Question: i want to get a datetime value from excel sheet and take the highest and the lowest date
i read the excel sheet and put it in datatable :
i tried this code :
'''
protected void CheckTheFP(DataTable data)
{
if (data.Rows.Count != 0)
{
DateTime ds = new DateTime();
err.Text = DateTime.TryParseExact(data.Rows[0][2].ToString(), "MM/dd/yy hh:mm tt",
CultureInfo.InvariantCulture,
System.Globalization.DateTimeStyles.None,
out ds) + "" ;
}
}
'''
but i always get false ... don't know why ?
and is there a way to sort this datatable or take the highest and lowest date

this the excel sheet i read from
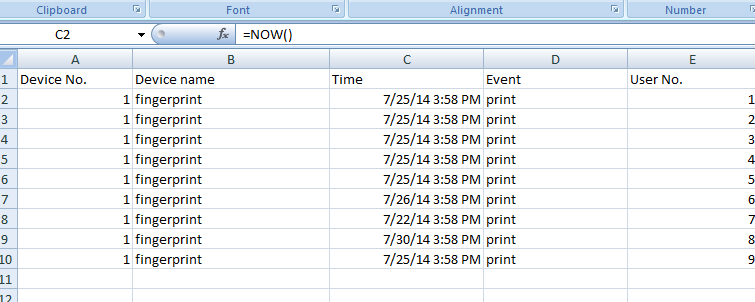
Answer: This format string should work: '"M/dd/yy h:mm tt"'. I've used single M because the month has one digit, the same applies to the hours. I've used 'CultureInfo.InvariantCulture' to prevent that all '/' will be replaced with your actual date-separator (in case that it's different).
You can use LINQ:
'''
var allDateTimes = data.AsEnumerable()
.Select(row => DateTime.ParseExact(row.Field<string>("Time"), "M/dd/yy h:mm tt", CultureInfo.InvariantCulture));
DateTime min = allDateTimes.Min();
DateTime max = allDateTimes.Max();
'''
If you want to be on the safe side you should use 'TryParseExact', for example with this code:
'''
IEnumerable<DateTime> allDateTimes = data.AsEnumerable()
.Select(row => {
string time = row.Field<string>("Time").Trim();
DateTime dt;
if (DateTime.TryParseExact(time, "M/dd/yy h:mm tt", CultureInfo.InvariantCulture, DateTimeStyles.None, out dt))
return (DateTime?) dt;
return null; // set a breakpoint here to see which value could not be parsed
})
.Where(dt => dt.HasValue)
.Select(dt => dt.Value);
DateTime min = allDateTimes.Min();
DateTime max = allDateTimes.Max();
'''
: you:
The month is not the problem. Use single 'd' instead because the days can have a single digit also.
So: '"M/d/yy h:mm tt"'